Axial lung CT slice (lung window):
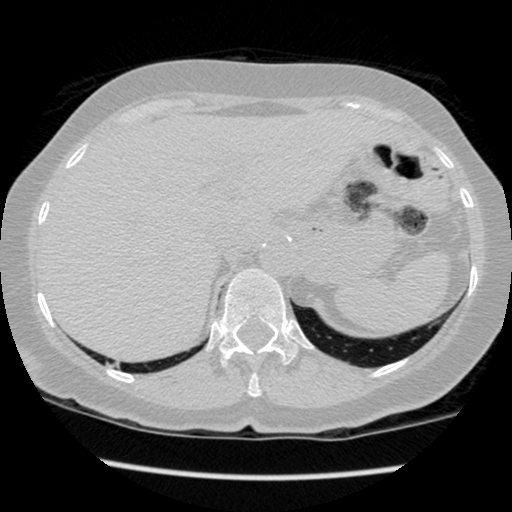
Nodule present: no